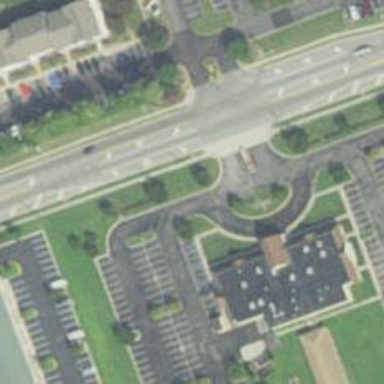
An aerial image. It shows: Unmarked road crossing.